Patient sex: M
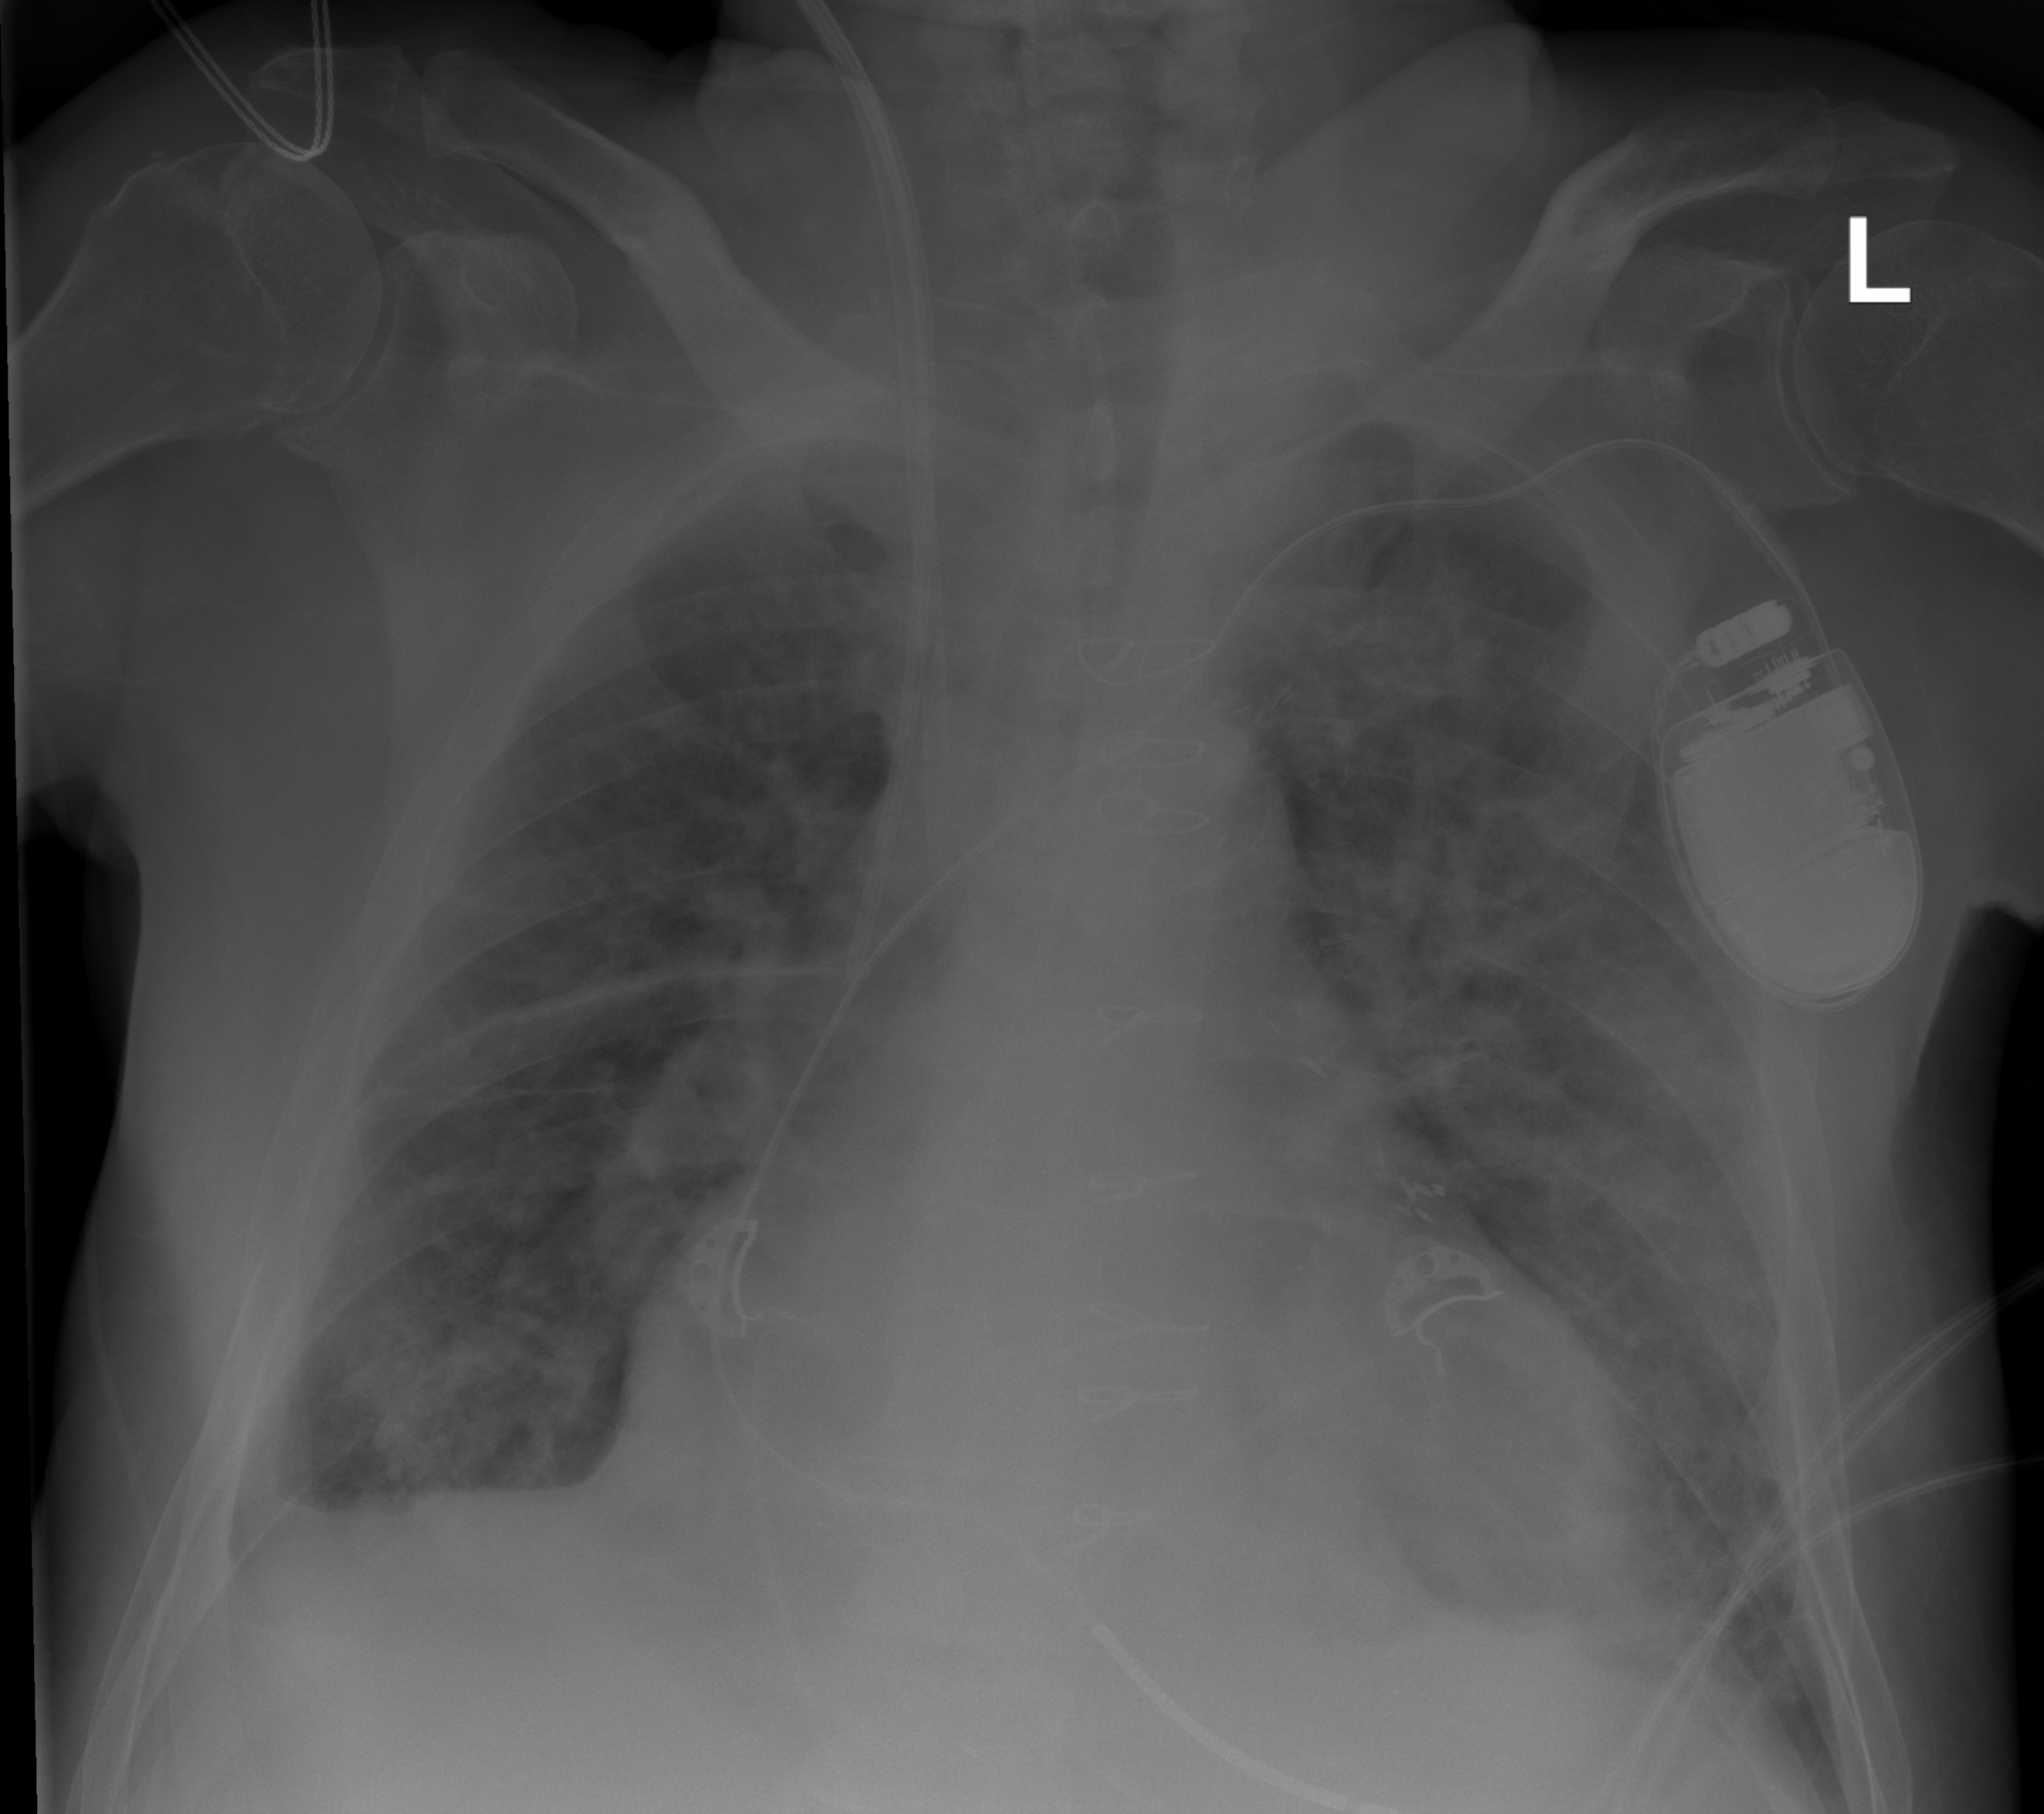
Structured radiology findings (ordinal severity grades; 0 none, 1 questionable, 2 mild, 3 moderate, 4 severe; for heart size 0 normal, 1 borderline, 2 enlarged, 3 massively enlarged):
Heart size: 3
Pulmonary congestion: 2
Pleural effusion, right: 2
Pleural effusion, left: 2
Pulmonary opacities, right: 2
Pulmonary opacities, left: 3
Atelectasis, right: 2
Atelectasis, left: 3